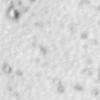
Label: no_change